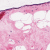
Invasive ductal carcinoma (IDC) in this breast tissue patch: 0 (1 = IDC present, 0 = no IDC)